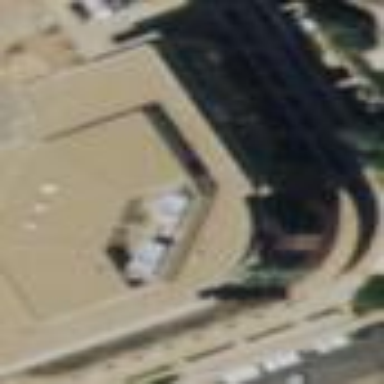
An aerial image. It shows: Office building.